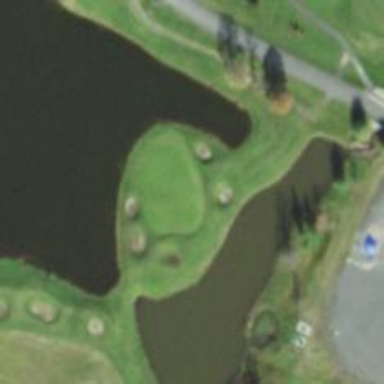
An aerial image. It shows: Golf hole.